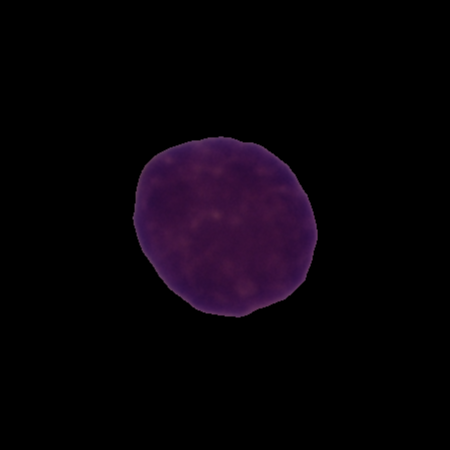
Label: healthy